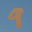
Label: 9